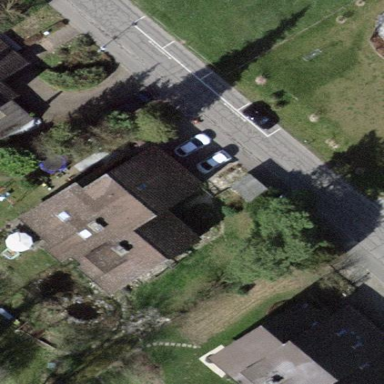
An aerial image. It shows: Terrace building.